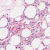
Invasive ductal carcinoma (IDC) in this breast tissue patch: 0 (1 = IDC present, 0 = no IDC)